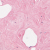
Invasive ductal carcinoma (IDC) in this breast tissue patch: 0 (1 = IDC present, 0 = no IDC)